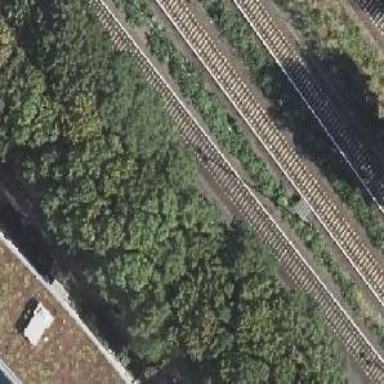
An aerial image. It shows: Historical railway.